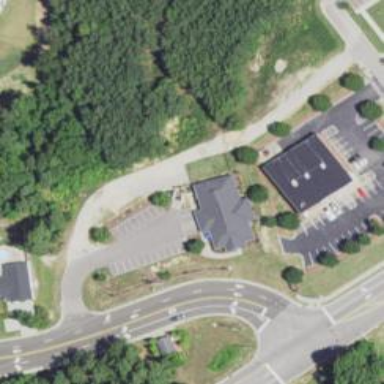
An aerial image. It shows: Veterinary facility.